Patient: sex M, age 61
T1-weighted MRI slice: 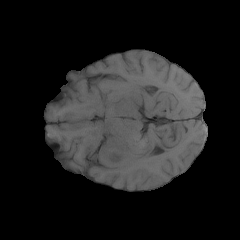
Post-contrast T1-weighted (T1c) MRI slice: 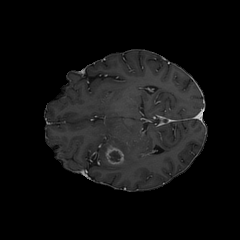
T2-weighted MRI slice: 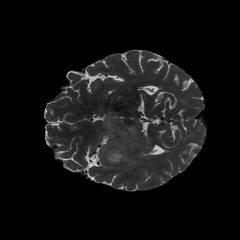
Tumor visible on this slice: yes
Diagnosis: Glioblastoma, IDH-wildtype
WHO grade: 4